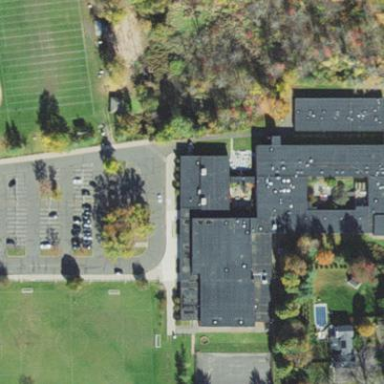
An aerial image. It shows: School.